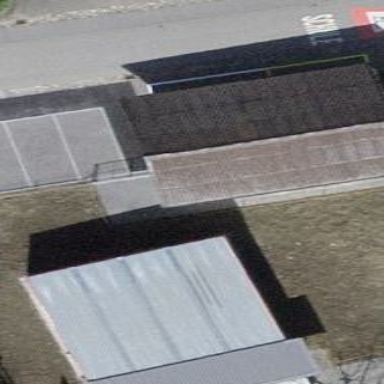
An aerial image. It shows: Storage shed.